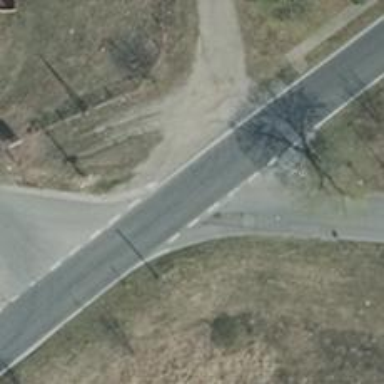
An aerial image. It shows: Asphalt road classified as tertiary.